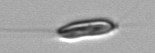
Label: Chrysochromulina